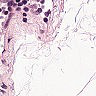
Metastatic tissue present: no